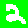
Digit: 2